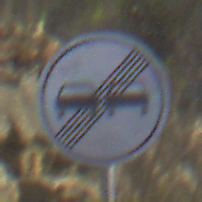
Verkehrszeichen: EndeUeberholverbot
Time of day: MorningAfternoon
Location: Outdoor (RoadRail)
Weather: PartlyCloudy
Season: NotSpecified
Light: Natural